Question: The green dot in the picture is the starting point, and the blue dot is the end point. Each move can only go one square to the right or down. How many different simple paths are there?
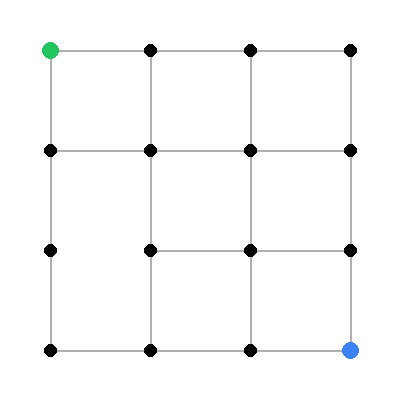
Answer: 17